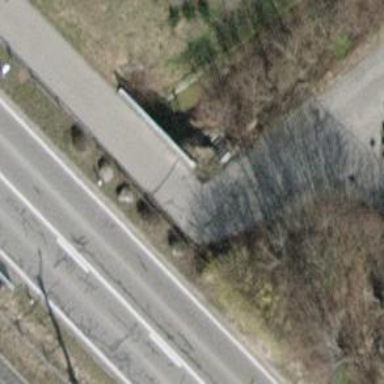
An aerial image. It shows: Concrete path tunnel.